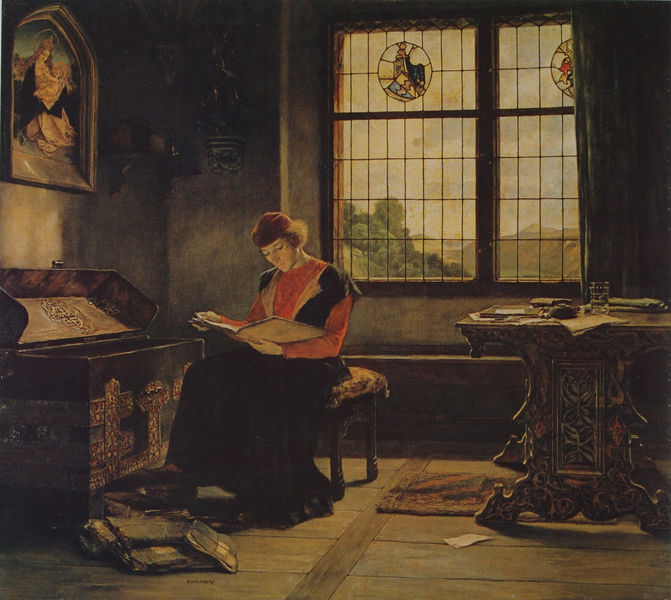
Titel: Junger Gelehrter
Künstler: August Holmberg
Standort: München
Institution: Neue Pinakothek
Schlagwörter: baum, berg, dunkel, gemälde, himmel, mann, schatten, umhang, wasser, weiß, bäume, frauen, landschaft, mädchen, ocker, sitzen, abend, braun, fenster, frau, getränk, glas, holz, hut, kleid, licht, raum, schwarz, stuhl, tisch, tische, zimmer, ausblick, haus, rot, schloss, haube, malerei, ornament, rock, teppich, alt, kappe, mütze, regal, wand, barock, mensch, rahmen, bild, bildnis, möbel, portrait, signatur, vorhang, hügel, gitter, boden, gewand, haare, interieur, mantel, sitzend, kaufmann, kind, mutter, blatt, person, renaissance, rokoko, wald, rund, engel, kopfbedeckung, schrift, arbeitszimmer, bilder, bücher, papier, papiere, schreibtisch, unterlagen, wohnzimmer, ecke, sitz, parkett, berge, farbe, baby, dielen, hocker, schemel, querformat, kissen, diele, holzboden, lesen, verzierung, interior, metall, stube, bretter, holzdielen, platte, junge, weste, fussboden, eisen, fensterladen, truhe, deckel, offen, buch, brett, wasserglas, jungfrau, schriften, kiste, dielenboden, fensterbild, pult, verziert, jüngling, heiligenschein, junger mann, statuen, fensterglas, glasmalerei, gotisch, student, christus, jesus, jesus christus, briefe, andacht, fensterbank, mönch, lesender, mappe, buck, leser, gelehrter, lesend, studieren, beschlag, schreiber, studierzimmer, lernen, maria, wandbild, madonna, mutter gottes, marienbild, säugling, erlöser, holzdiele, lektüre, gottesmutter, andachtsbild, innenausstattung, bleiglasscheiben, butzen, diehle, fesnterglas, frau lesen, holztruhe, madonne, madonnenbildnis, maiesta, stff, studienzimmer, dokumente, zeitungen, messias, gottessohn, sohn gottes, unsere liebe frau, heilige maria, christkind, madonna mit dem kind, madonnenbild, christkönig, heilland, erretter, jesus von nazaret, gottesgebärerin, maria von nazaret, lesestube, studiren, mariabild, mutter gottes bild